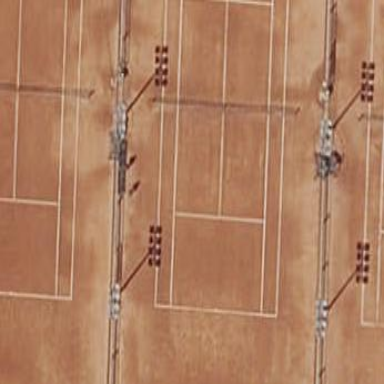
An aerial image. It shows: Tennis court on the leisure land pitch.